Question: I've the following HTML'''
<html>
<body>
<div style="background:white;width:620px; height: 464px; overflow: hidden;">
<style>.v{width:100%;background: red;border:0px; color:#FFFFFF;text-align:
center; font-size: 11px;font-family:arial; vertical-align: middle;}</style>
<a target="_blank" href="http://www.google.com/">
<div style="height:28px;width:620px;display:table-cell" class="v">Video</div>
</a><video style="background:black" height="408px" width="100%" ></video>
<a target="_blank" >
<div class="v" style="height:28px;width:620px;display:table-cell">Bottom</div></a></div>
'''
When I use a DOCTYPE with this I get a white line below the Video, otherwise it renders fine. This is without DOCTYPE.I tried tweaking CSS, but with no luck. Am I missing something?
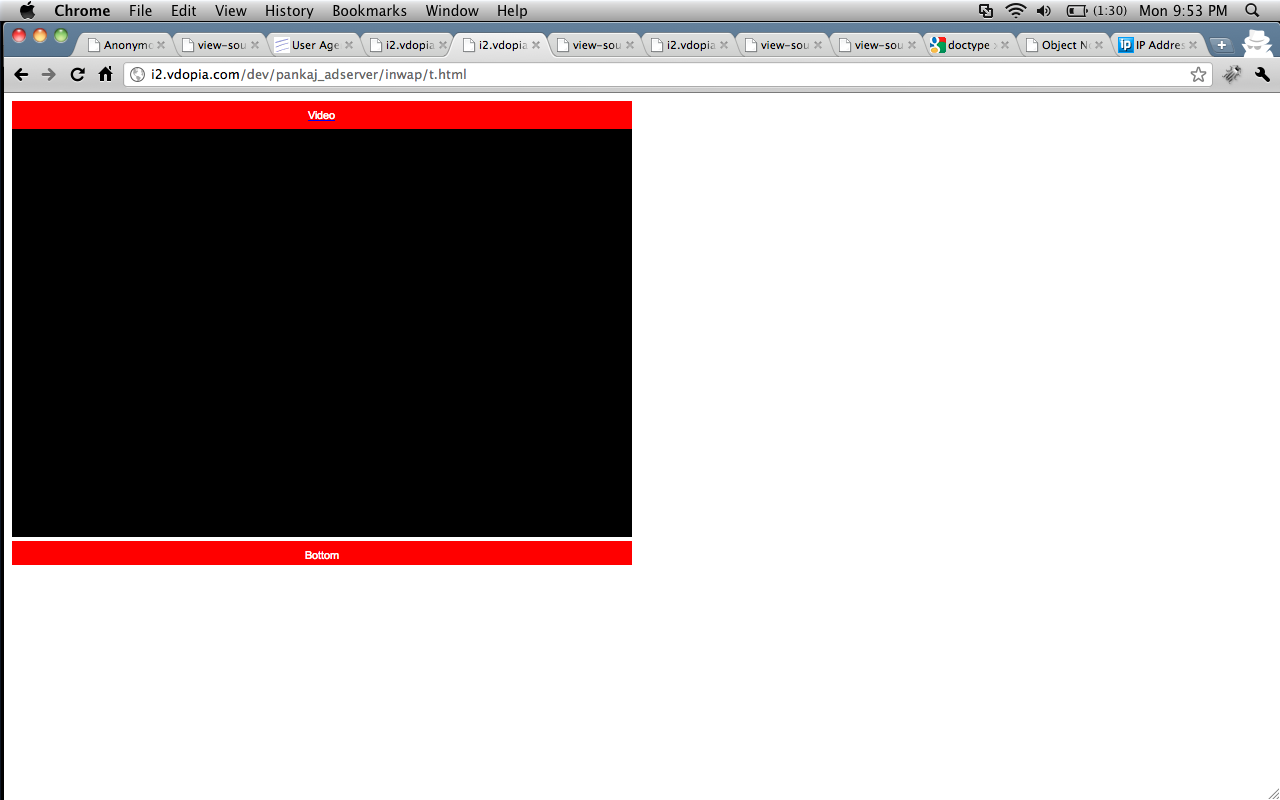
Answer: Add "display:block" or "vertical-align:bottom" to the css of your video element.